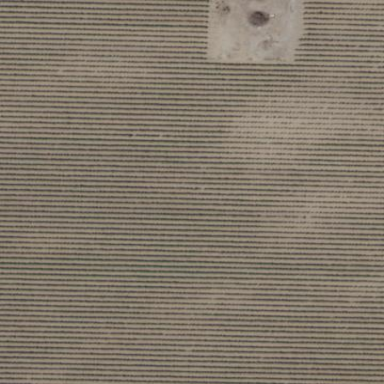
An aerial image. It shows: Vineyard.